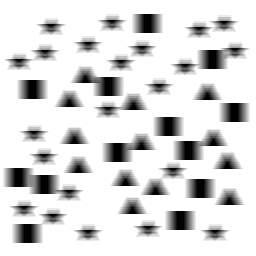
Squares: 13
Triangles: 13
Stars: 22
Total shapes: 48